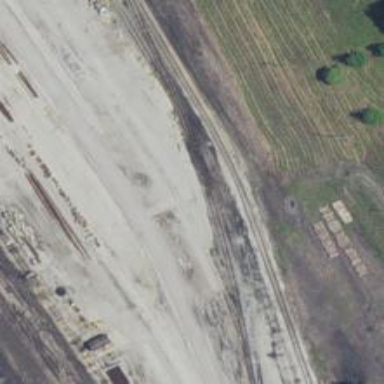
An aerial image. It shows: Railway yard used for servicing trains.